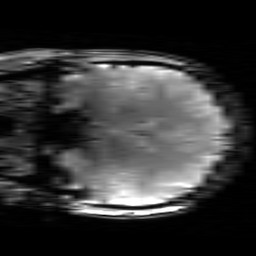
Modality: T2starw
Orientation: coronal
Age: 22
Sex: female
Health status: healthy
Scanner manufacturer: siemens
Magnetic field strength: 3 T
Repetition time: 0.7 s
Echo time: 0.02 s